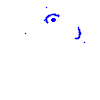
Particle: kaon